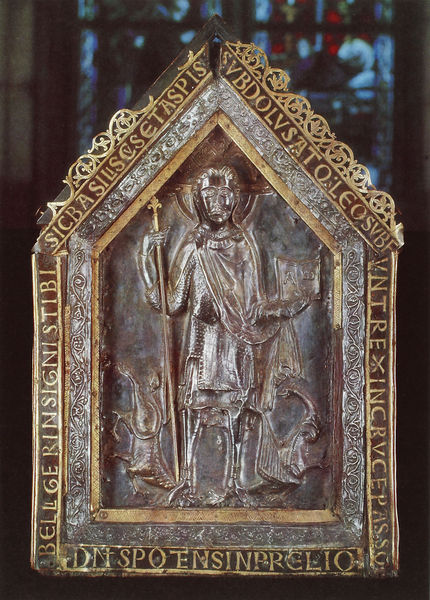
Titel: Schrein des heiligen Hadelinus
Standort: Visé, Saint-Martin (EU - F)
Schlagwörter: dach, tier, silber, kirche, figur, gold, relief, schrift, stab, bischof, könig, papst, bronze, nische, alter, buch, kreuz, religion, ritter, fürst, jagd, insignie, christus, jesus, priester, kapelle, heiliger, tempel, heiligtum, petrus, christentum, ikone, georg, gotteshaus, tabernakel, christ, gottes sohn, bronce, griche, jesi, heilig figur